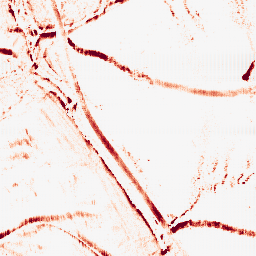
Category: morphological
Decomposition family: morphological_rect
Decomposition parameters: operation: opening
width: 5
height: 10
Upsampling method: fft_zeropad
Upsampling parameters: scale: 8
Upsampling scale: 8